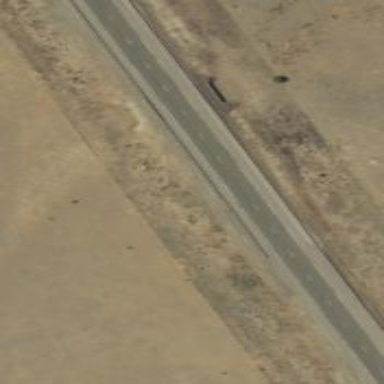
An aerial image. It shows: Asphalt trunk highway.